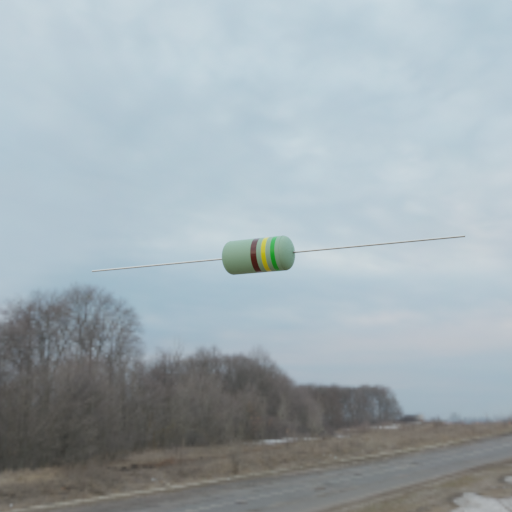
Resistor colour bands (in order): brown, yellow, green